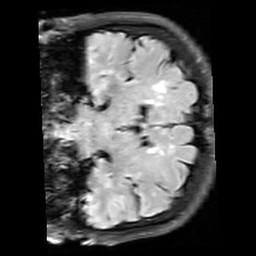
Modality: FLAIR
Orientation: coronal
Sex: female
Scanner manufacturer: siemens
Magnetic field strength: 3 T
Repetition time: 10 s
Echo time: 0.09 s